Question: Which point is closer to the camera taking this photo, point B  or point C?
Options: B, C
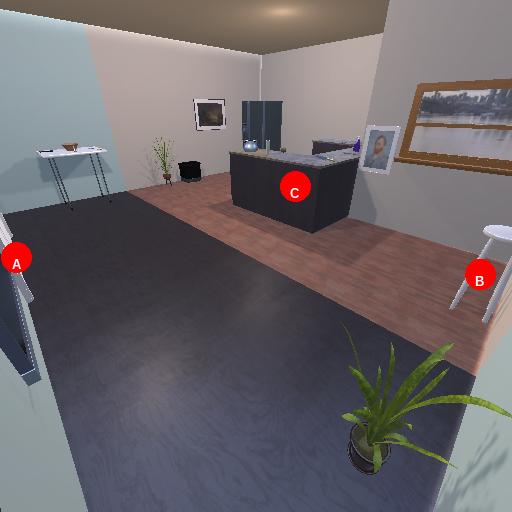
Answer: B